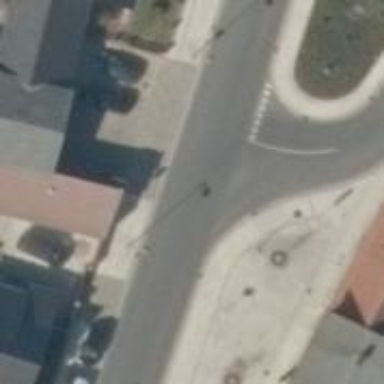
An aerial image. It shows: Tertiary road with asphalt surface.